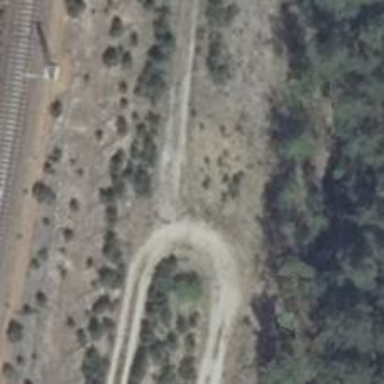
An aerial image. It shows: Gravel track with track type of grade3.